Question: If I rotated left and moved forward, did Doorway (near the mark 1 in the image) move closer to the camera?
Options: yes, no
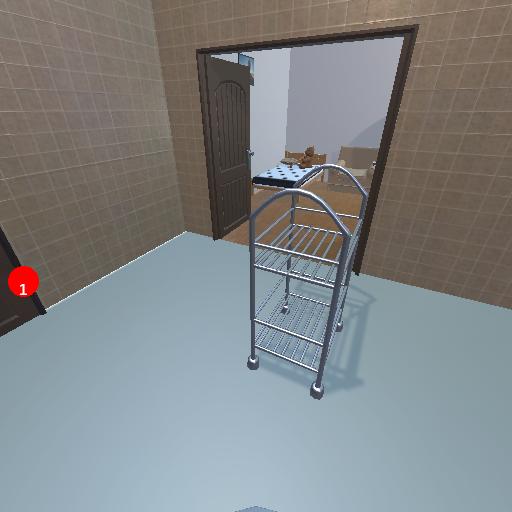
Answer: yes